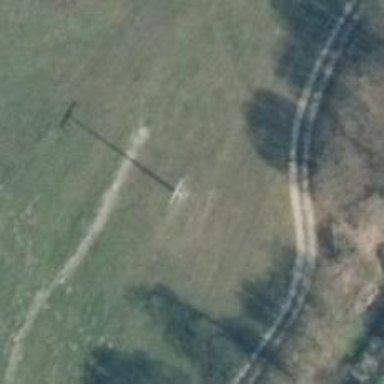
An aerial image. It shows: Power pole.